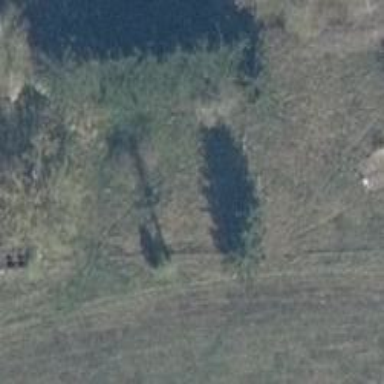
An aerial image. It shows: Single tag "natural: tree."